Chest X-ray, PA view. Patient: 43 years old, sex F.
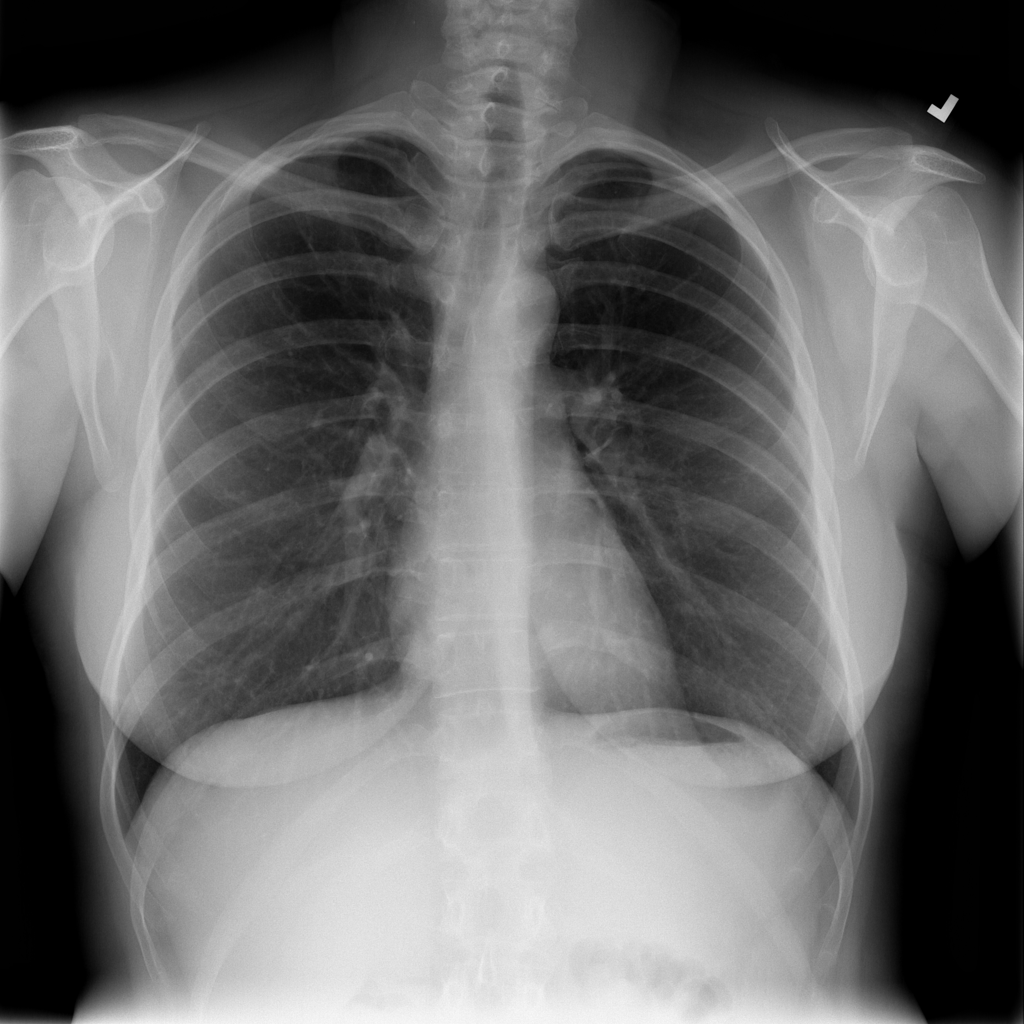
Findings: Infiltration